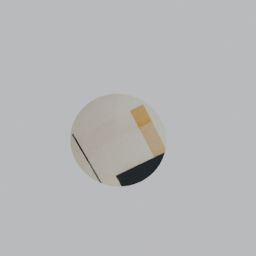
Label: decoration